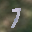
Label: 7